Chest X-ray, PA view. Patient: 41 years old, sex M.
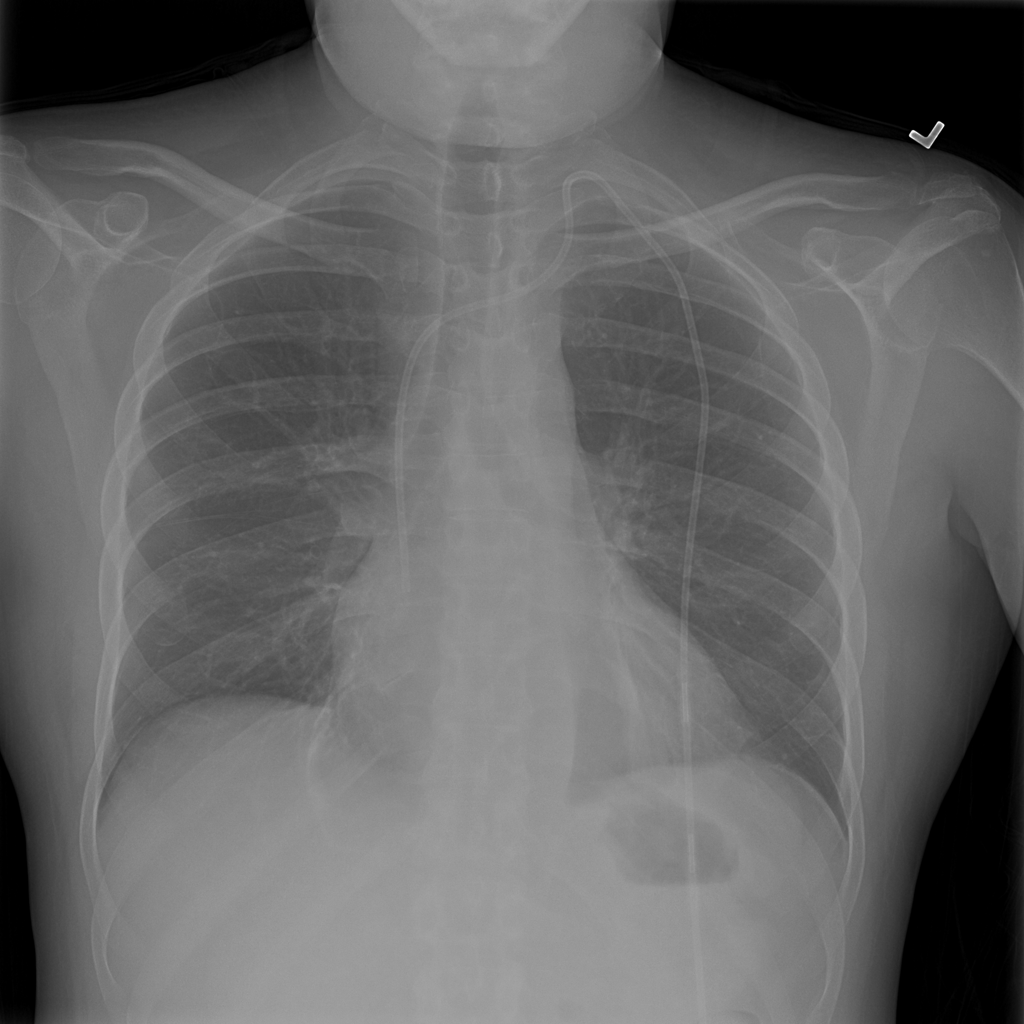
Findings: No Finding